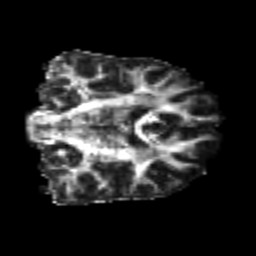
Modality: FA
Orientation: coronal
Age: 25
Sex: female
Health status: healthy
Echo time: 0.074 s